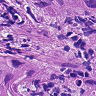
Metastatic tissue present: yes